Question: I'd like to know how to get the following result:

Green is a container div 700 pixels wide. Blue is a title area which fills the green container width-wise with some title text centred in the middle. Red needs to float on the right without affecting the flow of the text in the title.
How do I achieve this? I've tried floating the red box on the right but it seems to push the text in the title to the left for some reason.
- For the record, I hadn't posted an example because HTML and CSS isn't really my area of expertise and I'm struggling to get back to an example where the text didn't align (having tried half a dozen different methods I've been reading).
Here's roughly what I was trying: <URL>
'''
<!DOCTYPE html>
<head>
<title></title>
<style>
#Container {
width: 700px ;
margin-left: auto ;
margin-right: auto ;
}
#Title {
background-color: red;
text-align: center;
}
#GameGuidelines{
align:right;
width: 200px;
background-color: grey;
}
</style>
</head>
<body>
<div id="Container">
<div id="Title">
<h1>This</h1>
<h2>Is</h2>
<h2>A</h2>
<h2>Long</h2>
<h2>Title Title Title Title</h2>
</div>
<div id="GameGuidelines">
<ul>
<li>Some</li>
<li>Info</li>
<li>Here</li>
</ul>
</div>
<div id="Introduction">
<p>Rest of the page continues here</p>
</div>
</div>
</body>
</html>
'''
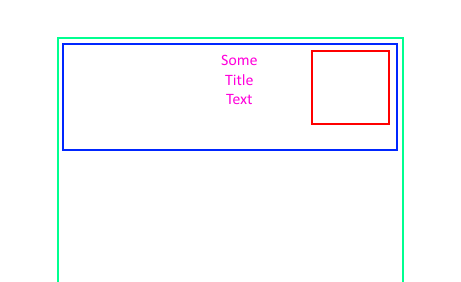
Answer: Move the element up into the header, set it to 'position:absolute' and give it a 'margin-left:500px;'
<URL> <-- that one is right